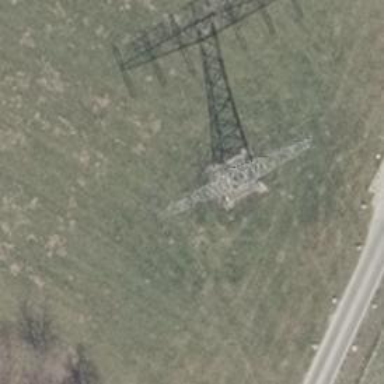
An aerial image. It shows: Power tower.